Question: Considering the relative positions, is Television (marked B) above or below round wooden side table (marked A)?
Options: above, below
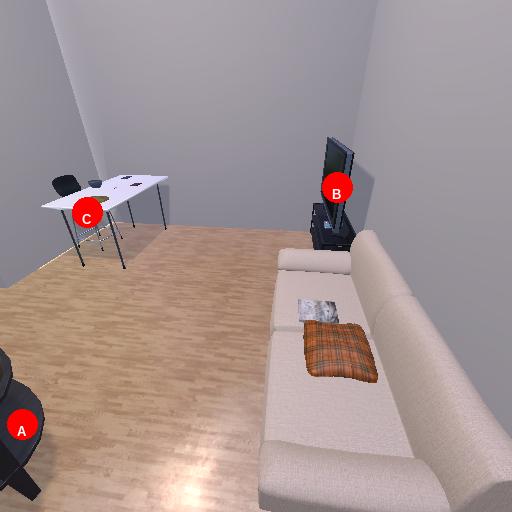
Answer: above